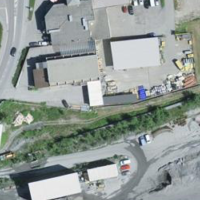
EUNIS habitat code: 54
Species observed at this site:
Hippocrepis emerus